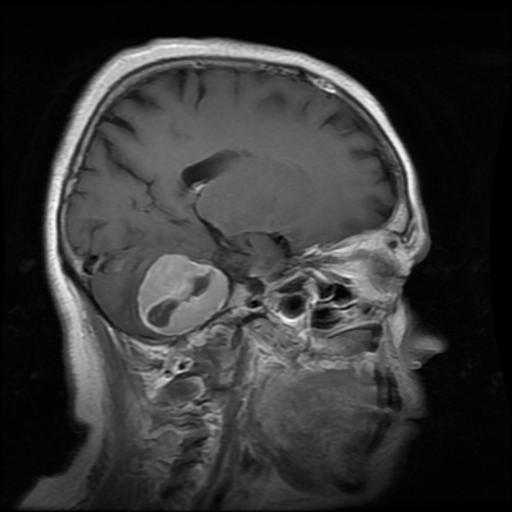
Label: meningioma